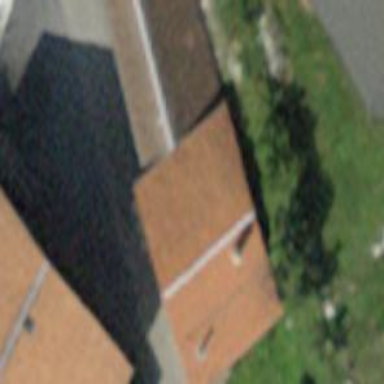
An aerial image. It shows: Shed building.